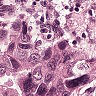
Metastatic tissue present: yes